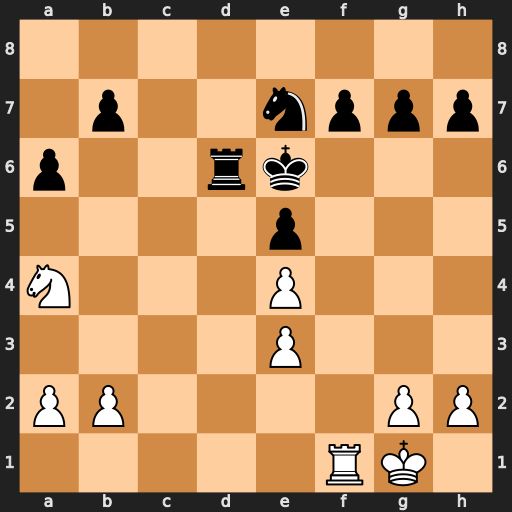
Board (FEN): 8/1p2nppp/p2rk3/4p3/N3P3/4P3/PP4PP/5RK1
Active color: w
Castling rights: -
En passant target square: -
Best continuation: Nc5#